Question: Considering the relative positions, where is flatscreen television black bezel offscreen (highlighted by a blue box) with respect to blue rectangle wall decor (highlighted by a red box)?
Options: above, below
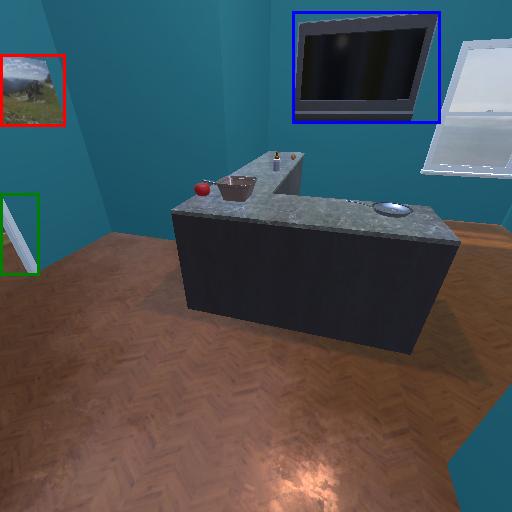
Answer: above